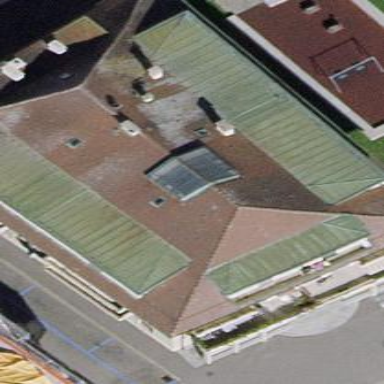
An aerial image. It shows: Office building with gabled roof.